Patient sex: M
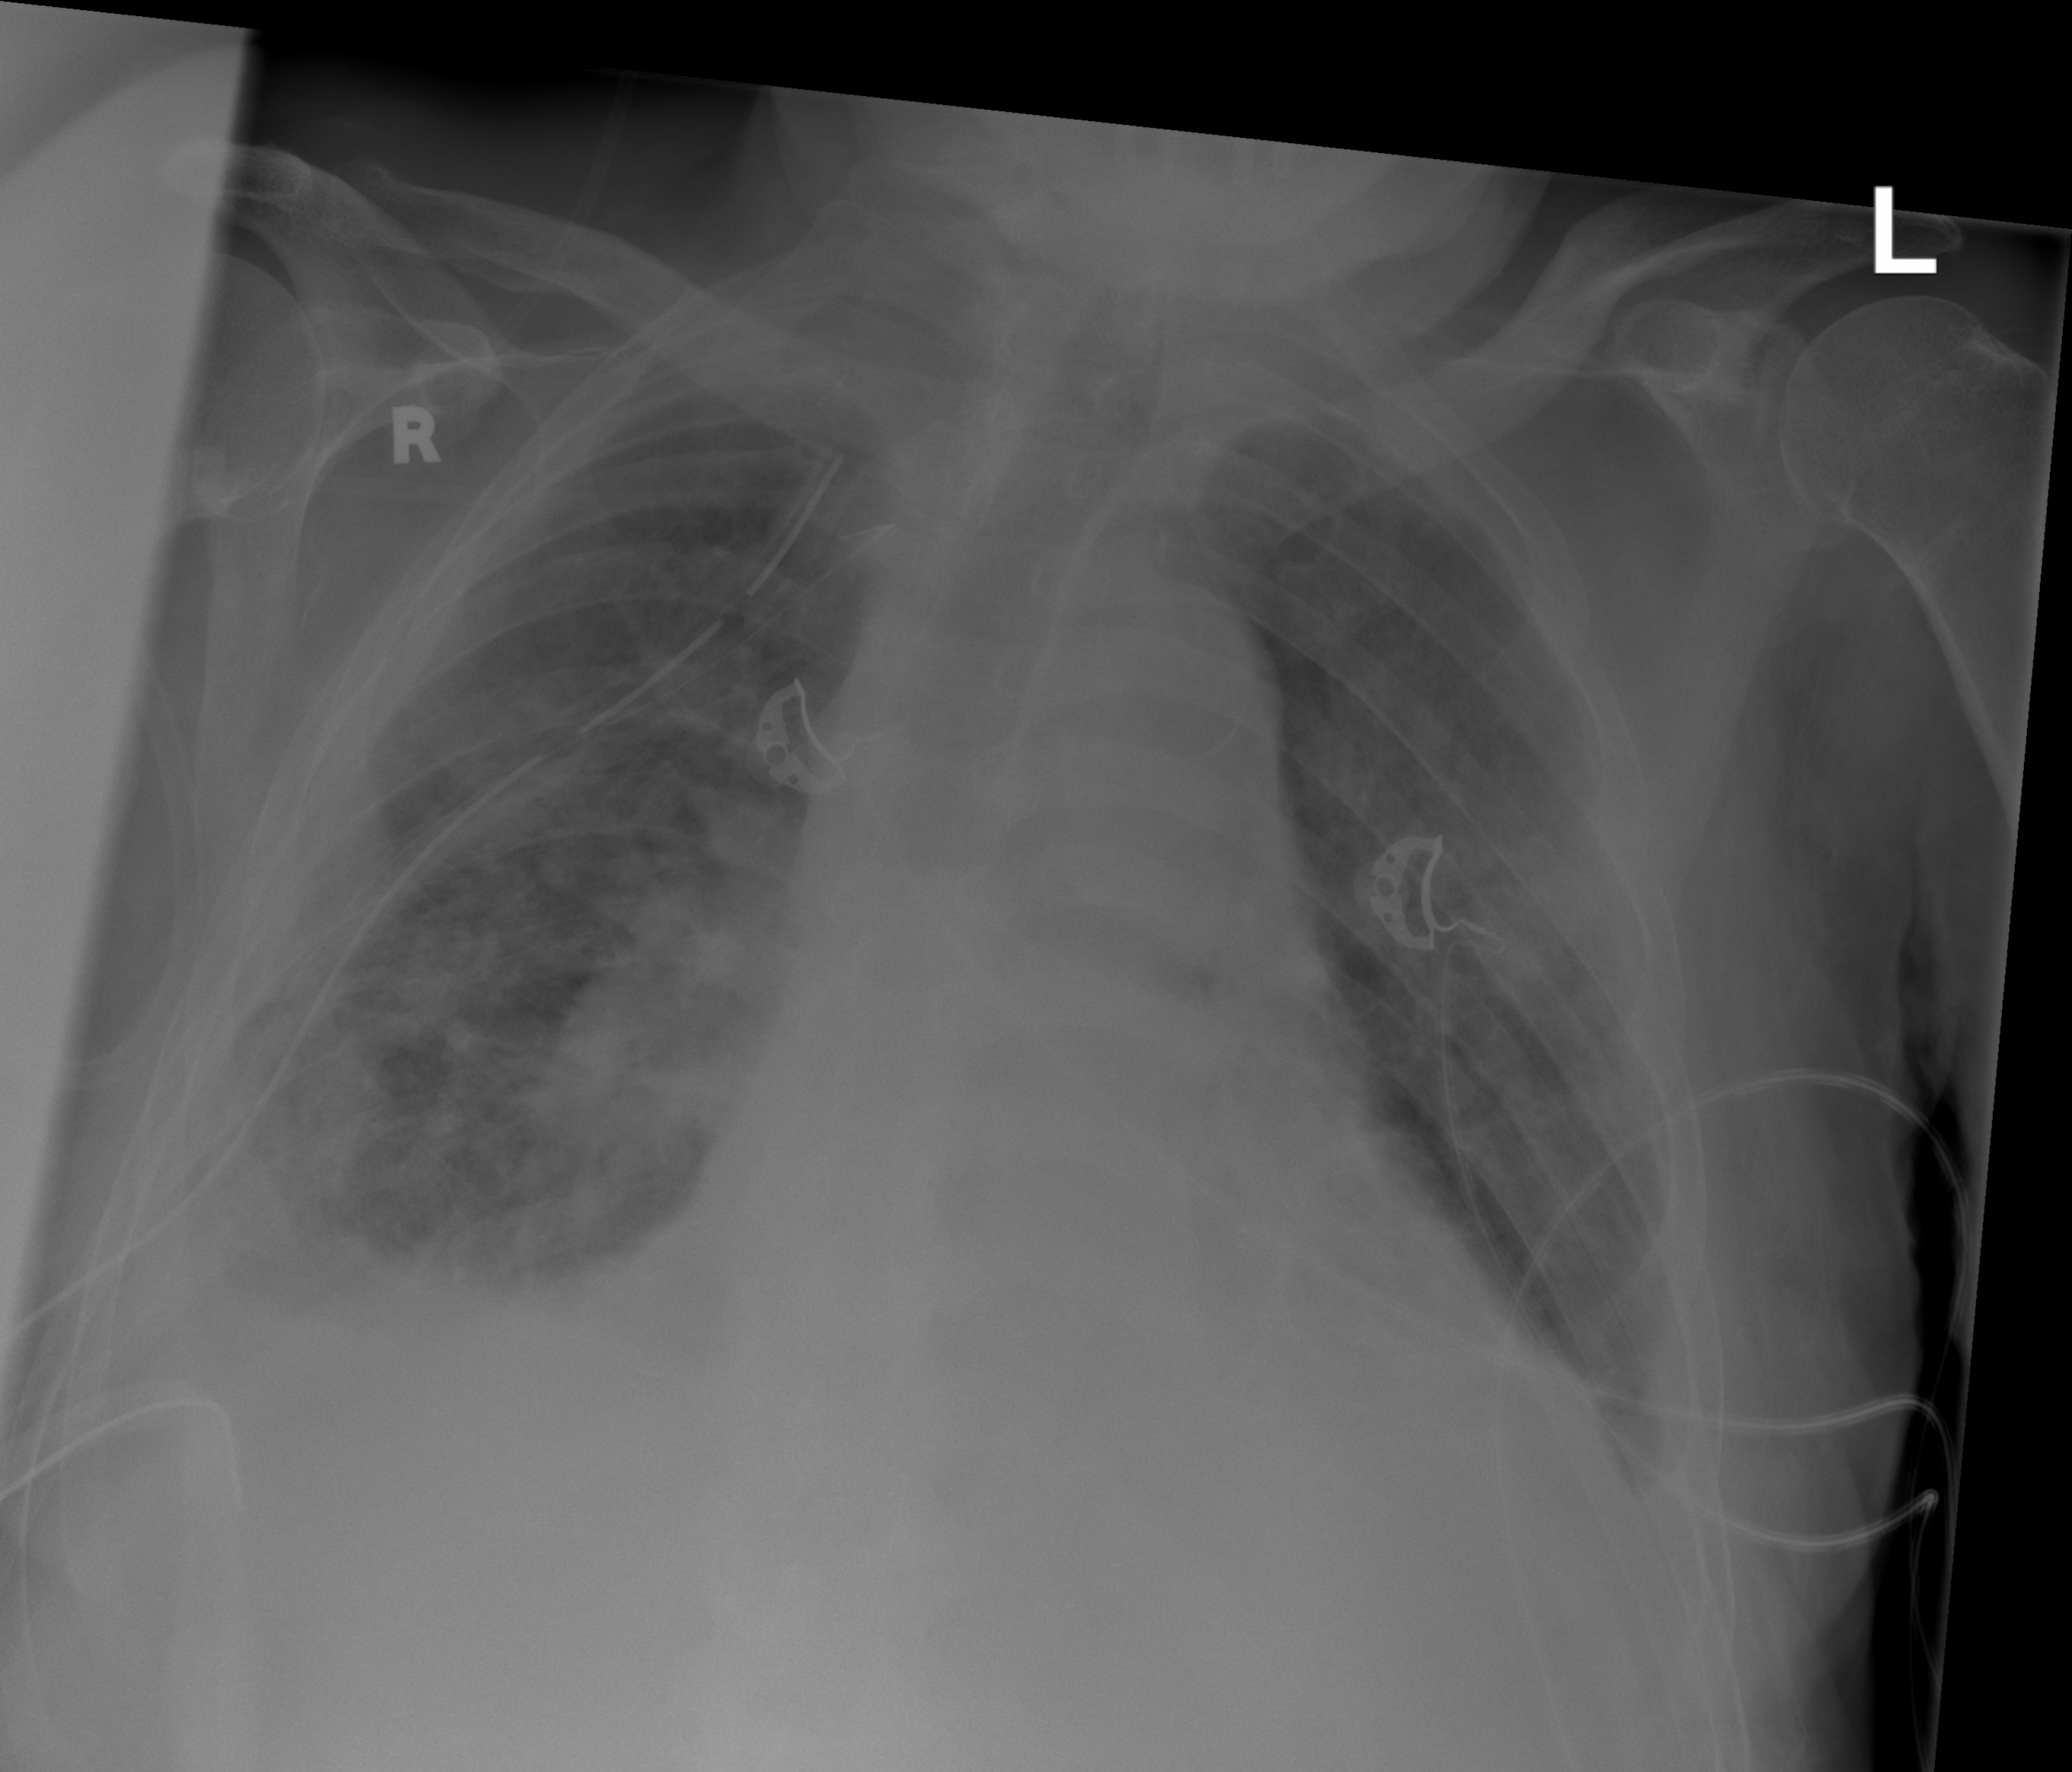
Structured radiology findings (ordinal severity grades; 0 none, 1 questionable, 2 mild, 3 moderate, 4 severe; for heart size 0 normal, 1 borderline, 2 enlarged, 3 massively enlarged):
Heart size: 2
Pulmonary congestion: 1
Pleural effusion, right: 2
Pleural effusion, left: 2
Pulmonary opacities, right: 2
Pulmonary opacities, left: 2
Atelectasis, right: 3
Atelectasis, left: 2